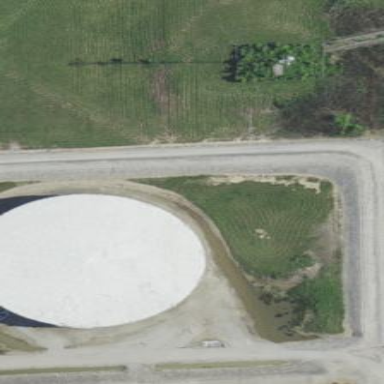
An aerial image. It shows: Building with storage tank.